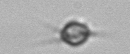
Label: Acanthoica_quattrospina